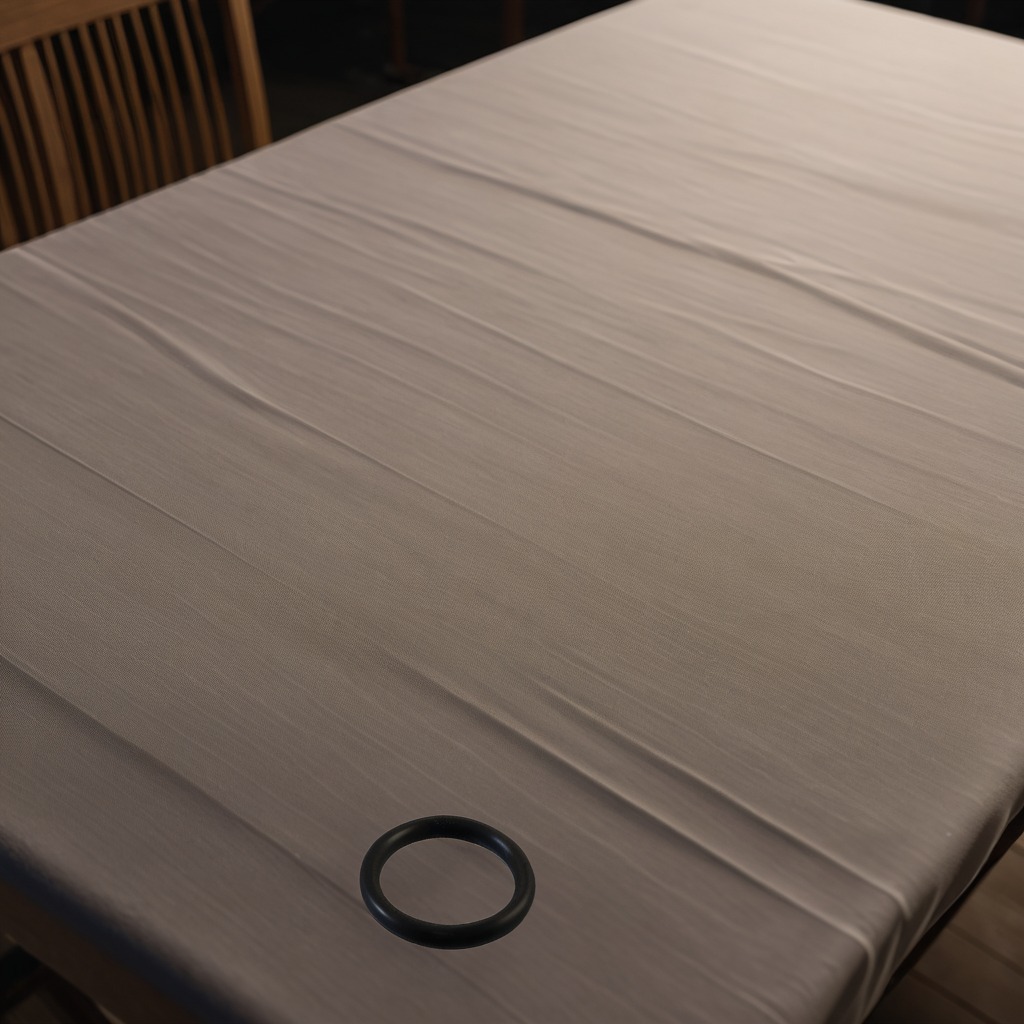
A rubber O-ring is lying on the wooden table.